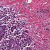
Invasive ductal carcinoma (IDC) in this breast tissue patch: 1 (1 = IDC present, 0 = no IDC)